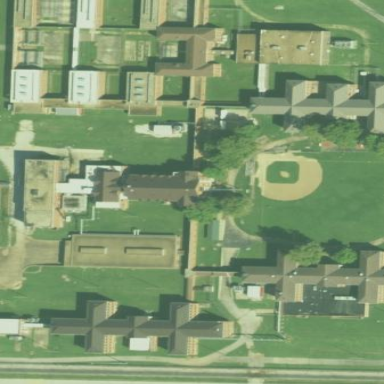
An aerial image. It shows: Prison.